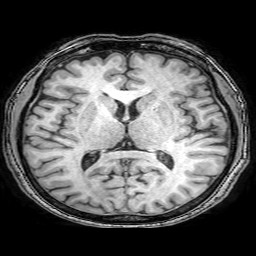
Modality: T1w
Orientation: coronal
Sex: male
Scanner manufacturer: philips
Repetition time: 0.008212 s
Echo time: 0.00379 s